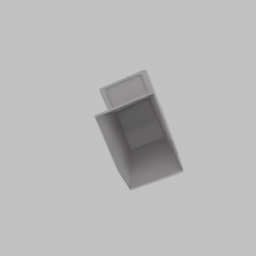
Label: tools